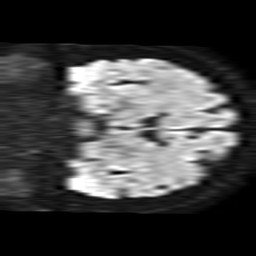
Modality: TRACE
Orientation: coronal
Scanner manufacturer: philips
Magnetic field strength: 1.5 T
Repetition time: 3.395 s
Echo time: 0.06922 s